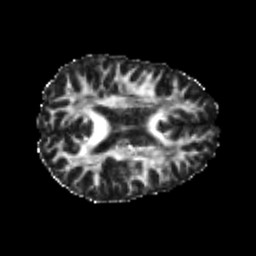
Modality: FA
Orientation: axial
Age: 23
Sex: female
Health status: healthy
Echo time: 0.074 s